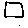
Label: square